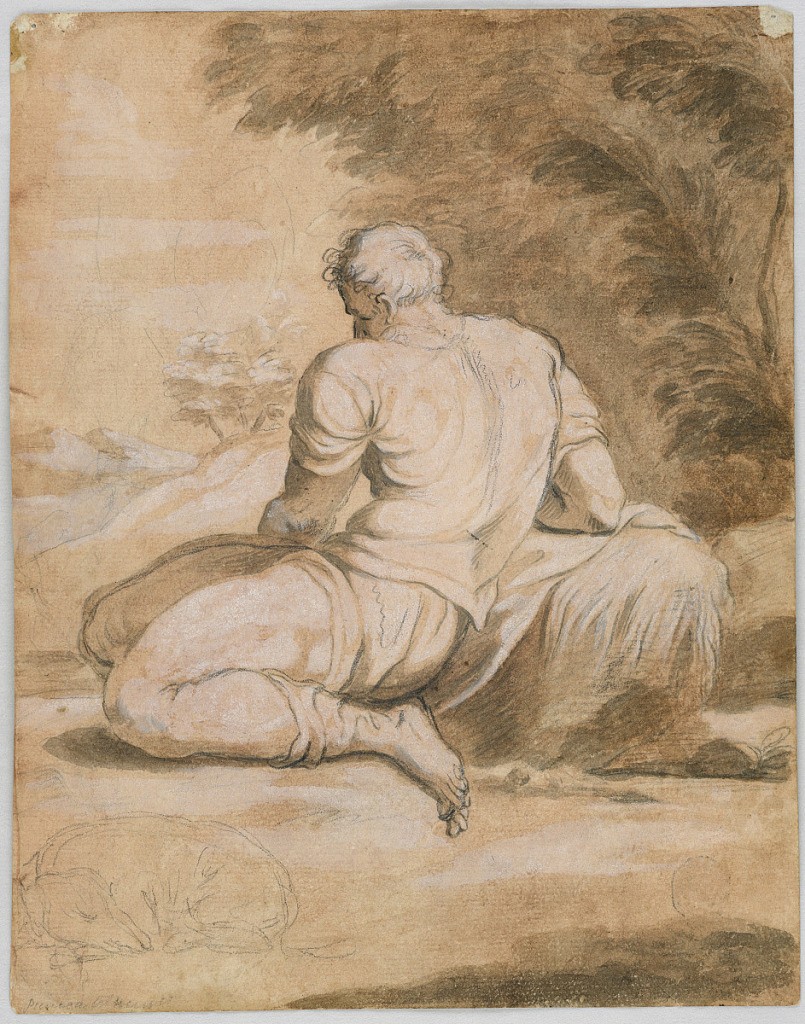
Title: Drawing study: Narcissus (?)
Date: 1700–1750
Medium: Black crayon, pen, ink, brown and black water color washes with white heightening on paper
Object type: Drawing
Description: A man is shown partly in profile, partly from the left rear, kneeling under trees beside what evidently is water. A sleeping dog is sketched  in the left foreground.